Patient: sex F, age 57
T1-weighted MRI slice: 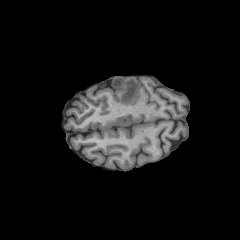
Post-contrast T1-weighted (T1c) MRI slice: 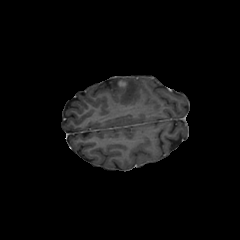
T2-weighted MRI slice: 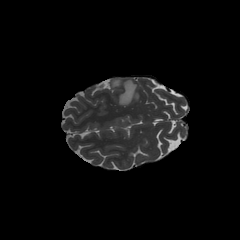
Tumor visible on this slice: yes
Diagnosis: Glioblastoma, IDH-wildtype
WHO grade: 4